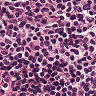
Metastatic tissue present: no